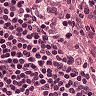
Metastatic tissue present: no